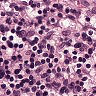
Metastatic tissue present: no